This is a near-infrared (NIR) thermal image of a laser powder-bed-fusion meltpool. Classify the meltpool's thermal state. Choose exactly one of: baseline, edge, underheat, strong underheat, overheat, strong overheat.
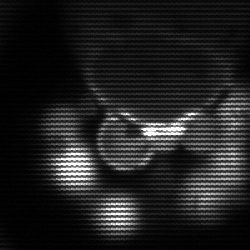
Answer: edge